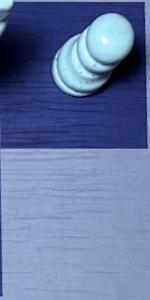
Label: Empty